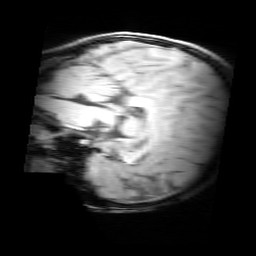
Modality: MP2RAGE
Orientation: sagittal
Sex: female
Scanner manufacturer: siemens
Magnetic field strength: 3 T
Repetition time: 5 s
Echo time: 0.00368 s